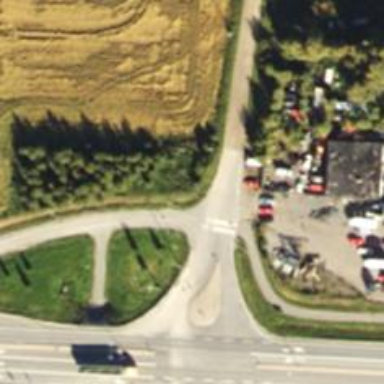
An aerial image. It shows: Marked crossing on footway with cycle track.